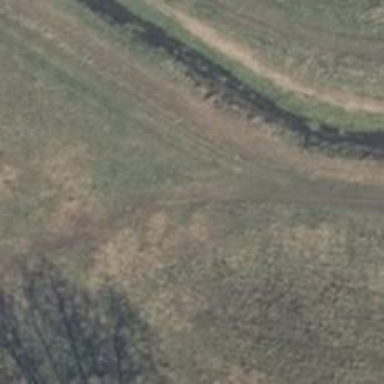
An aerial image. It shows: Grass path with tracktype of grade5.